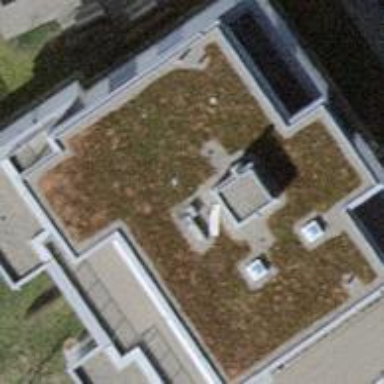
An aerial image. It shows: Building with flat roof.